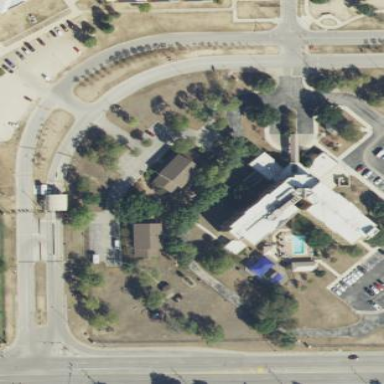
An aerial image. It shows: Hotel building.